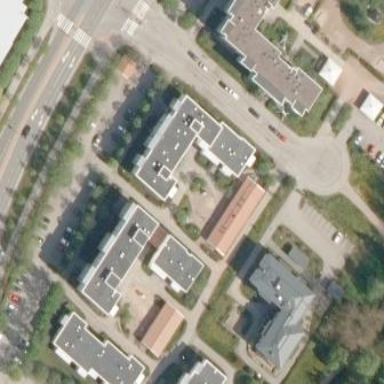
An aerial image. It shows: Nursing home.